高二 · 代数
方程 $|x|=\cos x$ 在 $(-\infty,+\infty)$ 内
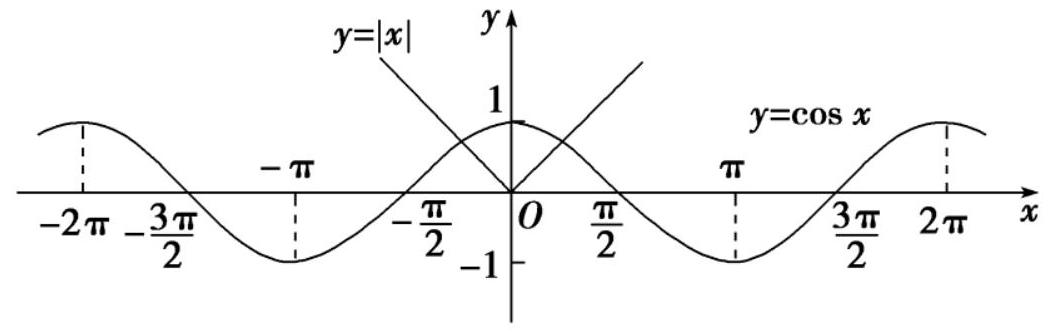
A. 没有根

B. 有且仅有一个根

C. 有且仅有两个根

D. 有无穷多个根
答案: C
解析: 在同一坐标系中作出函数 $y=|x|$ 及函数 $y=\cos x$ 的图象，如图所示.

由图知两函数的图象有两个交点，所以方程 $|x|=\cos x$ 有两个根.